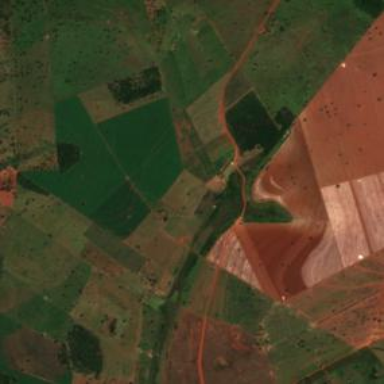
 which is harvested to produce sugar cane."